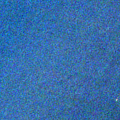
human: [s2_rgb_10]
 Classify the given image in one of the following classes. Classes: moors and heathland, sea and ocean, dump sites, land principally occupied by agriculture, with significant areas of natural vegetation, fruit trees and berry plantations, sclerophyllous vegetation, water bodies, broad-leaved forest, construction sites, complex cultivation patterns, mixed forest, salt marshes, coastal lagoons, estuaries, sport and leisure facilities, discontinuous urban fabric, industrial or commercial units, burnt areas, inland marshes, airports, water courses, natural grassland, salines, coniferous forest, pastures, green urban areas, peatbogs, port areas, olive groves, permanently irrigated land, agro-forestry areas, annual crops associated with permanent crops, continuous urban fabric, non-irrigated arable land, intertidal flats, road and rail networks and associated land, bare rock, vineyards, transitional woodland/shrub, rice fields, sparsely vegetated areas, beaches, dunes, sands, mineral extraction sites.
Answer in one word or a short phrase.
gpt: sea and ocean